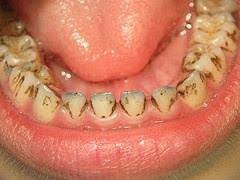
Condition: Tooth Discoloration